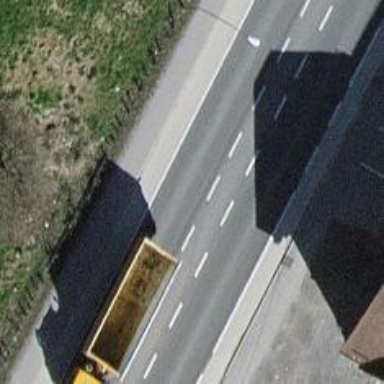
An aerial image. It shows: Primary highway with asphalt surface. It has exclusive cycle lane on both sides along with sidewalks.